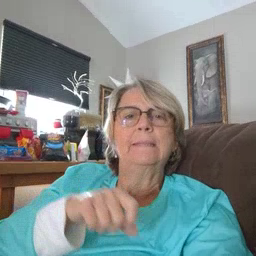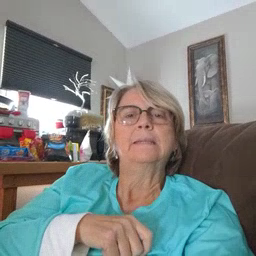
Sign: yes